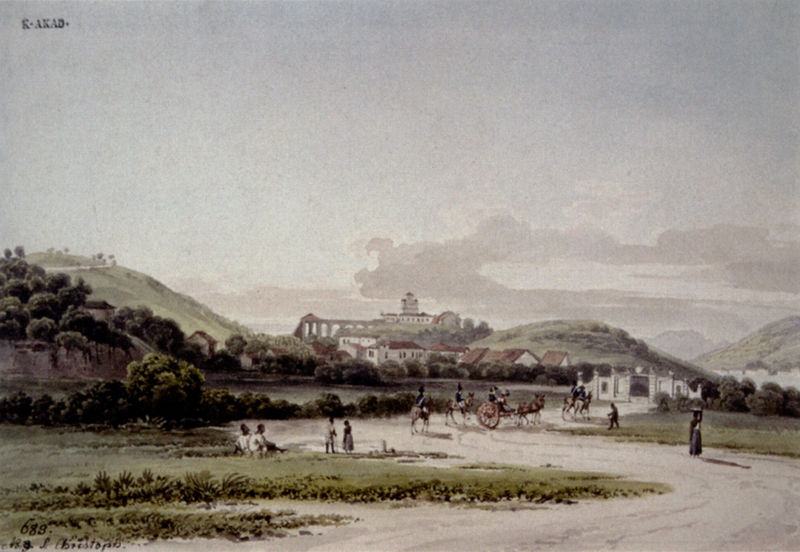
Titel: Reiseskizze aus Brasilien - Königliches Landschloss São Cristóvão
Künstler: Thomas Ender
Standort: Wien
Institution: Kupferstichkabinett der Akademie der Bildenden Künste
Schlagwörter: baum, berg, blätter, gemälde, gruppe, himmel, laub, mann, wasser, weiß, wolken, aquarell, bäume, fluss, frauen, grün, landschaft, menschen, see, sitzen, stadt, ufer, frankreich, frau, grau, männer, schwarz, skizze, strasse, säulen, anlage, dach, gebäude, gras, haus, park, rasen, rot, schloss, weg, wiese, zaun, barock, diener, bild, signatur, ferne, gräser, halme, horizont, häuser, hügel, natur, strauch, weite, brücke, busch, büsche, gewässer, sträucher, sitzend, adel, paar, personen, pflanzen, england, rosa, wald, anhöhe, pferd, pferde, reiter, räder, turm, schrift, ansicht, biegung, ort, passanten, studie, abhang, afrika, berge, berghang, fels, hang, dorf, dächer, giebel, mauer, allee, lila, violett, hof, rast, einspänner, kutsche, platz, speichen, figuren, rad, wagen, könig, tor, eingang, ruine, burg, spaziergang, asien, text, bürgertum, ritter, trüb, portal, stadttor, lanschaft, portikus, siedlung, plantage, historismus, tempel, aquädukt, spaziergänger, postkarte, gespann, sklaven, gewölk, kolonialismus, kolonie, weiter, pferdekutsche, häser, olken, runen, kolonialzeit, entspannen, raäder, pherd, 1750, w, akad, pfedewagen, sklaveb, 689, illustrismus, lastträgerin